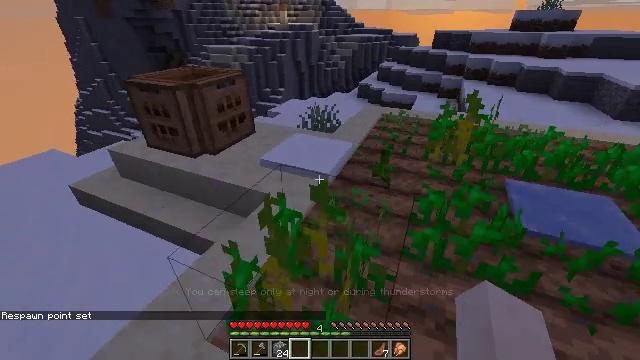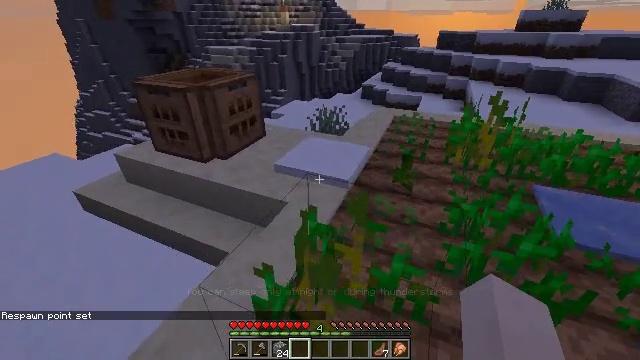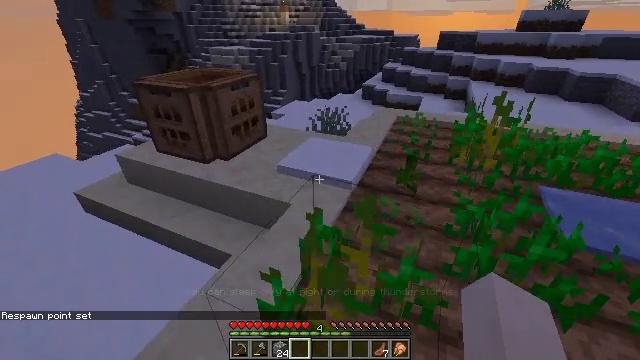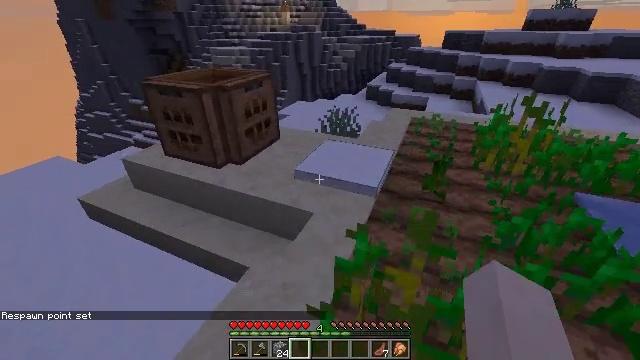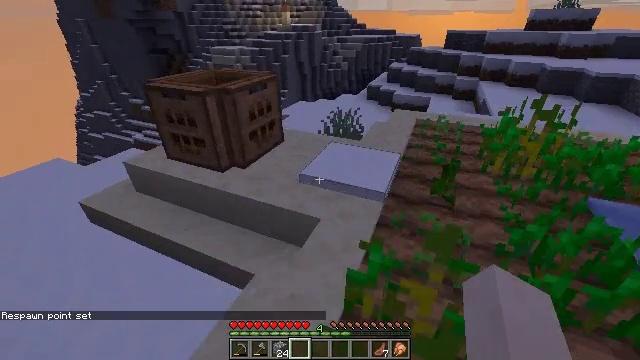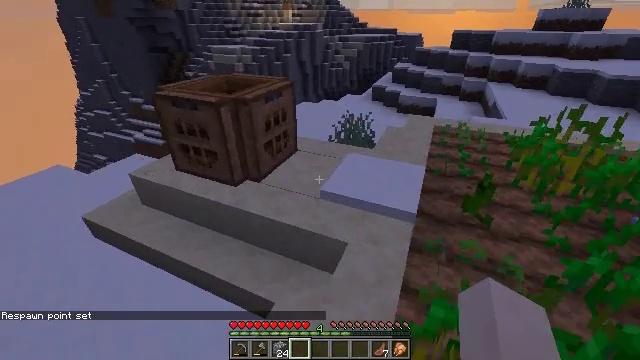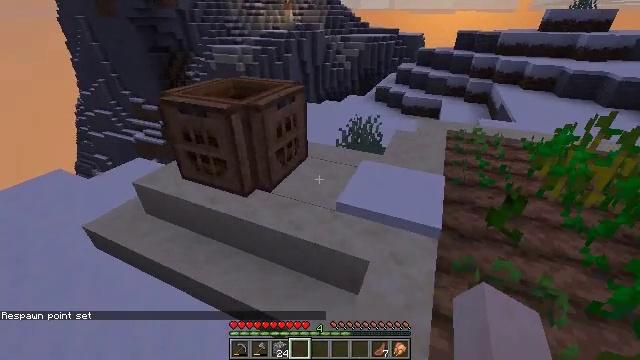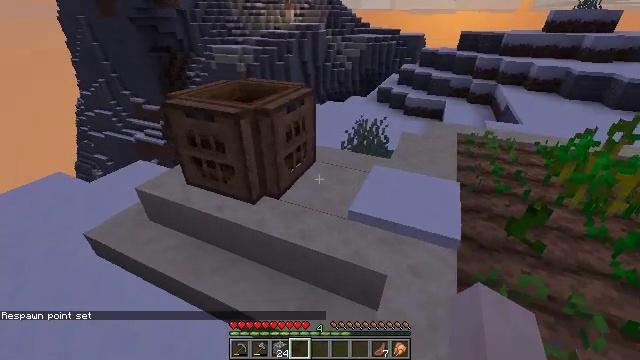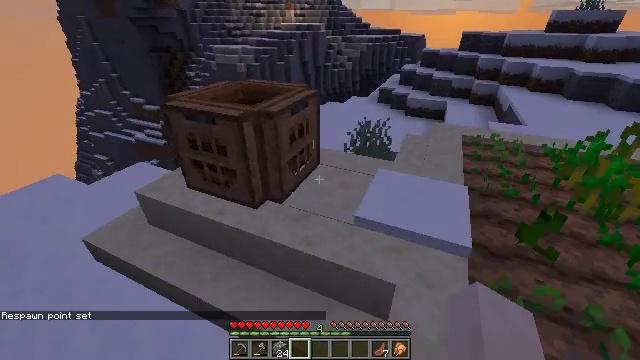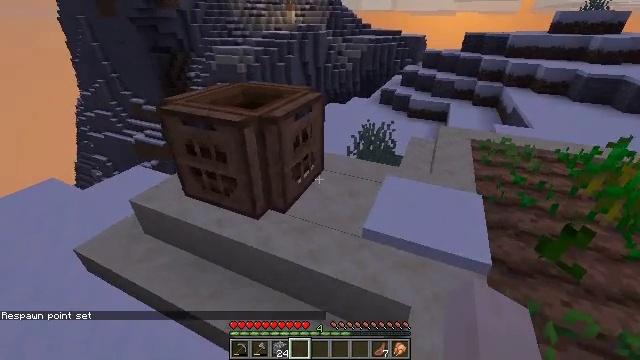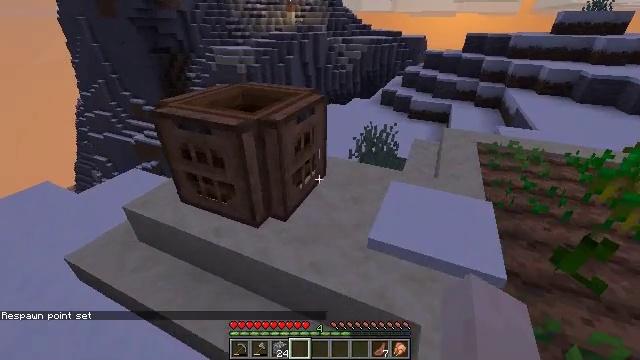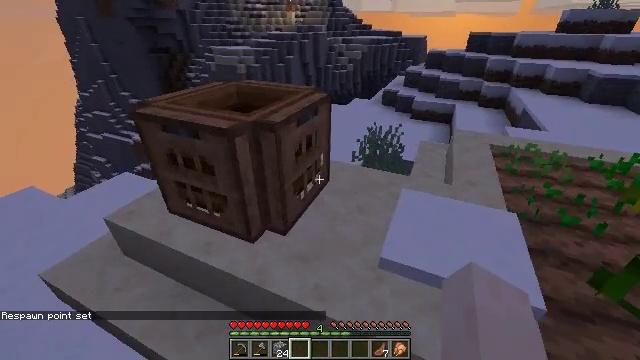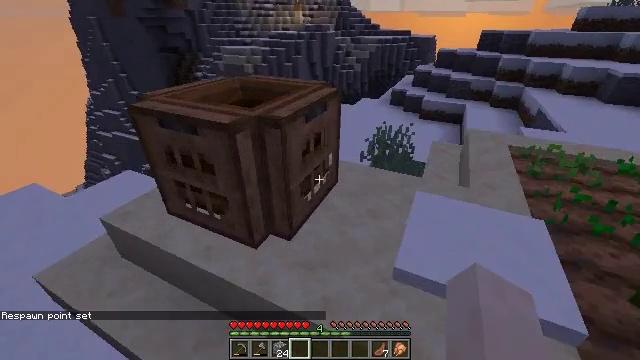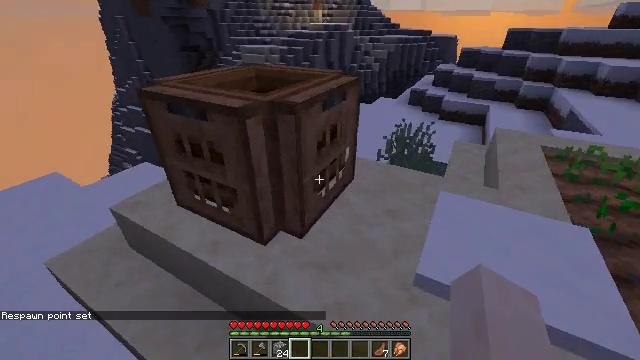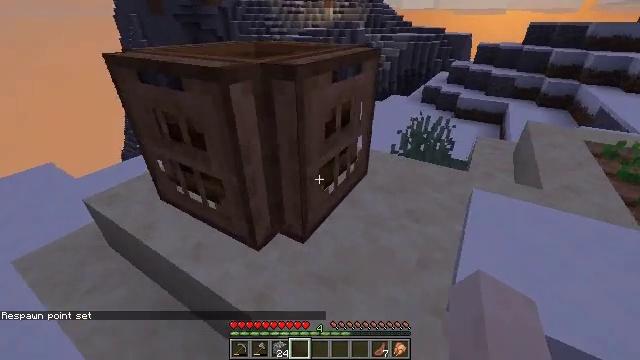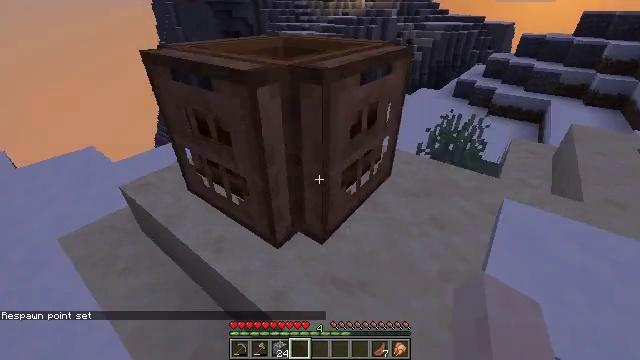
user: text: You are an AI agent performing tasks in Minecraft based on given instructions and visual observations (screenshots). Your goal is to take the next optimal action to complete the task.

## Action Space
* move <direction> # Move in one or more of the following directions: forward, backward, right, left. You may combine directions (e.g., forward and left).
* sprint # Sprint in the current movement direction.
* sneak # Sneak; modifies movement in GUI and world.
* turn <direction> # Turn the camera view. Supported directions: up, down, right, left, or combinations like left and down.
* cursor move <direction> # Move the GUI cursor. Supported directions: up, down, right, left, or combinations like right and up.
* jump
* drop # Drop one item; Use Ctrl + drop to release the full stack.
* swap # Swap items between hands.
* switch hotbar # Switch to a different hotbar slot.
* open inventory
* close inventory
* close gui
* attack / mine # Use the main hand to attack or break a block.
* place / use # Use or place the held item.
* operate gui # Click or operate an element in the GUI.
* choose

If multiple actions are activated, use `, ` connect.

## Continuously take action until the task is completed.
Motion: motion action
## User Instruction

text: Remove the existing composter.
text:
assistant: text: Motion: move forward and move left
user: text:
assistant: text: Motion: move forward and move left
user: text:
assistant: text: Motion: move forward and move left
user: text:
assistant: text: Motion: move forward and move left
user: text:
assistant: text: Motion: move forward and move left
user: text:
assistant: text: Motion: move forward and move left
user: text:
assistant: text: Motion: move forward and move left
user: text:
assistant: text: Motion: move forward
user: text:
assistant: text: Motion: move forward
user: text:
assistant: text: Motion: move forward
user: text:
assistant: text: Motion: move forward
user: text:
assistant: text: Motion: move forward, turn left
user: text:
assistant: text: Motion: move forward, turn left
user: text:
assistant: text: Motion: move forward, turn left
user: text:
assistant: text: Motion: move forward, turn left and down
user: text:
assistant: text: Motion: move forward, turn left and down
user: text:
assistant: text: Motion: move forward
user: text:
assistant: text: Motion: move forward
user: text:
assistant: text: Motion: move forward
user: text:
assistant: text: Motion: move forward
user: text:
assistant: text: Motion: no_op
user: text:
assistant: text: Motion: no_op
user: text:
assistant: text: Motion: no_op
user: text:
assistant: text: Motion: no_op
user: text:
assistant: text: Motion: no_op
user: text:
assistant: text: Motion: no_op
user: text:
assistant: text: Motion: move forward
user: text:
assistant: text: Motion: move forward, jump
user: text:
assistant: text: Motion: move forward, jump
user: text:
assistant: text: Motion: move forward, jump